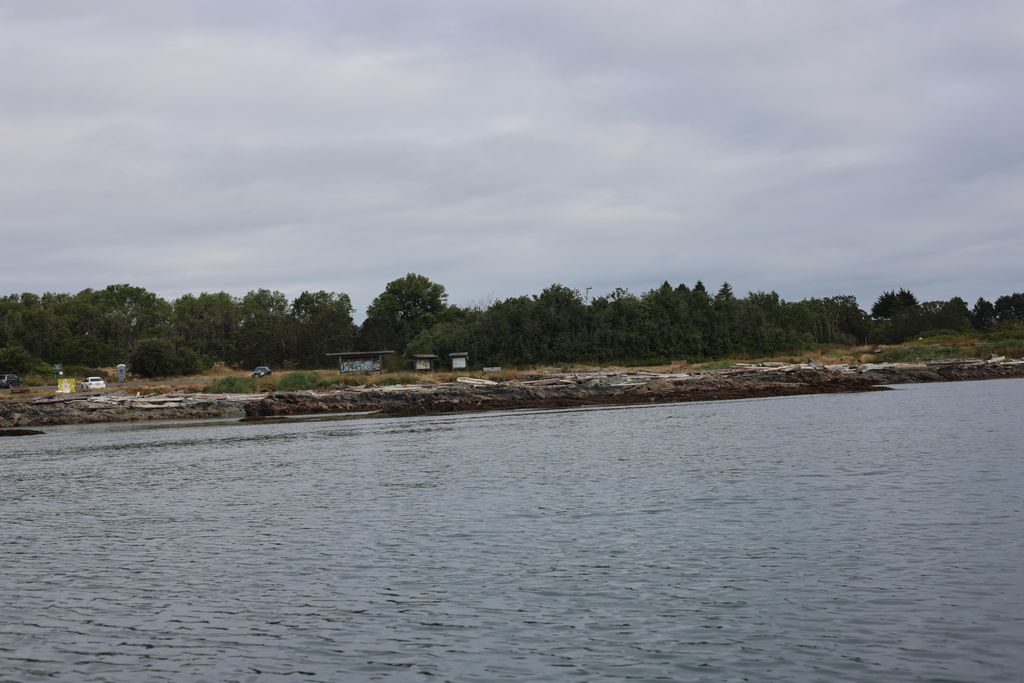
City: victoria